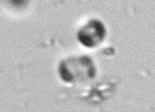
Label: Phaeocystis